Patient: sex F, age 38
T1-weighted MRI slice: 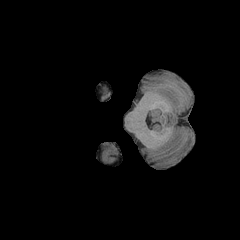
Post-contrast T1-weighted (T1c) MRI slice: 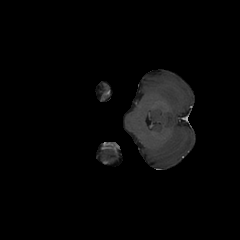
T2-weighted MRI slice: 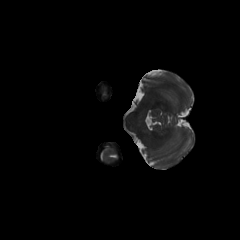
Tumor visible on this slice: no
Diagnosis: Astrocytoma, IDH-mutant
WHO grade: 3